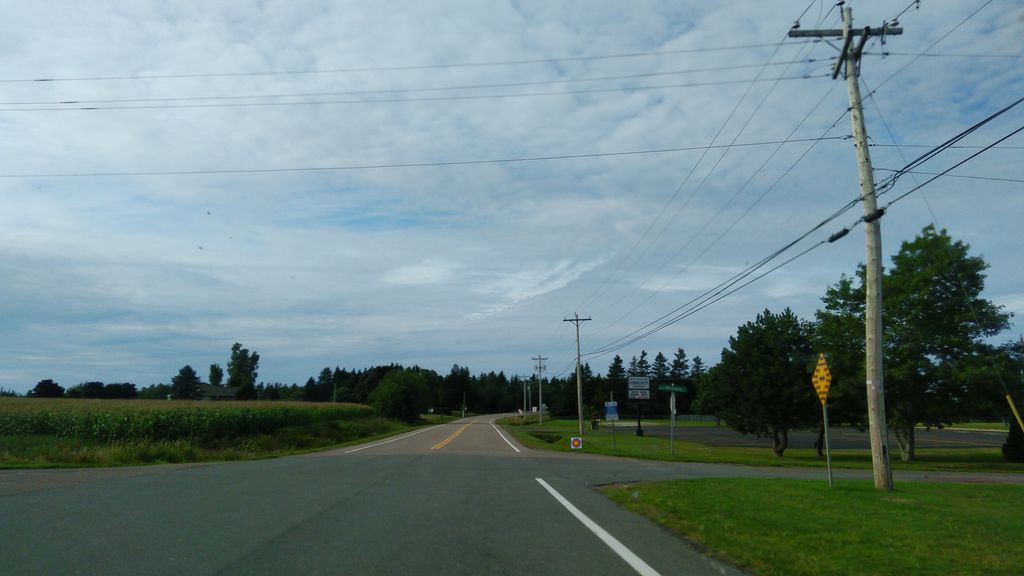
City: charlottetown